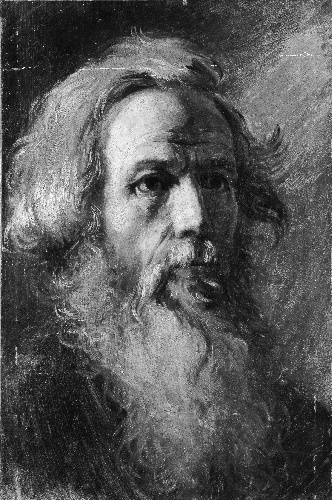
Title: Head of a Man
Artist: Vasilii Grigorievich Perov
Artist bio: Russian, Tobolsk 1834–1882 Kuz'minki, Moscow
Date: possibly ca. 1870–82
Object type: Painting
Classification: Paintings
Medium: Oil on canvas board
Dimensions: 20 7/8 x 13 7/8 in. (53 x 35.2 cm)
Department: European Paintings
Credit line: Bequest of Mary Jane Dastich, in memory of her husband, General Frank Dastich, 1975
Accession year: 1975
Repository: Metropolitan Museum of Art, New York, NY
Tags: Heads|Men|Portraits